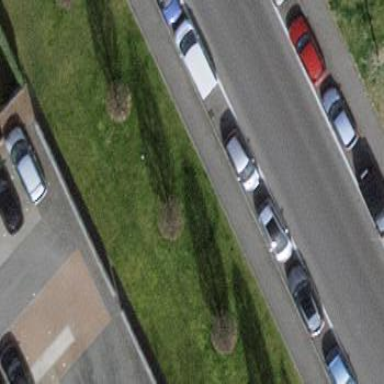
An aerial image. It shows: Street-side parking with parallel orientation.